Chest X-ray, PA view. Patient: 45 years old, sex M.
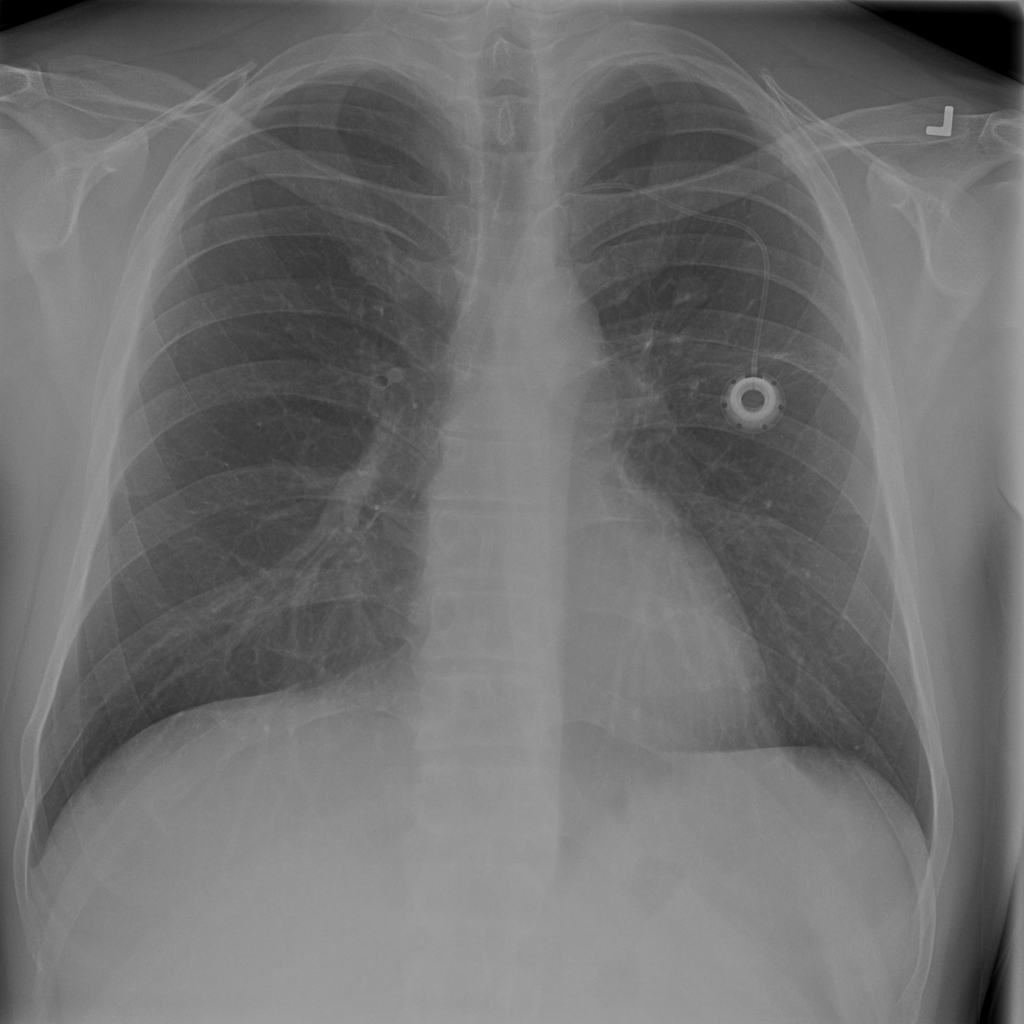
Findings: Nodule